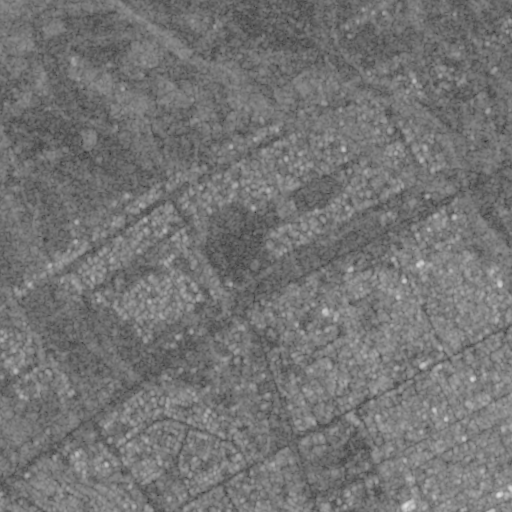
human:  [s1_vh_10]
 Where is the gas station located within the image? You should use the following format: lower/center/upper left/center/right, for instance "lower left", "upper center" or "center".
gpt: The gas station is located in the lower right of the image.
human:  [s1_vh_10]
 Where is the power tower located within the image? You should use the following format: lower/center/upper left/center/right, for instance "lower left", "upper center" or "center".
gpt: The power tower is located in the upper left of the image.
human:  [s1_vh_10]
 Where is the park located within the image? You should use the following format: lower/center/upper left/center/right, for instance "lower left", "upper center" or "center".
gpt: There is no park in the image.

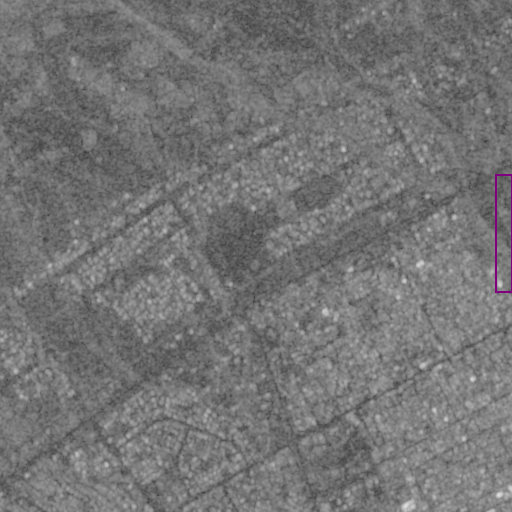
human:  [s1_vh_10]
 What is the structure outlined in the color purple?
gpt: The structure outlined in purple is a park.
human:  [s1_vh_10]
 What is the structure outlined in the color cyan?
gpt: There is no cyan outline.